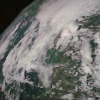
Label: cloud